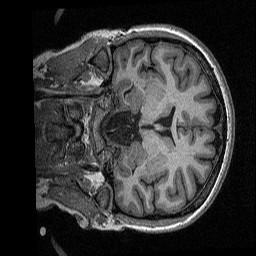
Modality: T1w
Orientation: coronal
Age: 29
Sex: female
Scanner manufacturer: siemens
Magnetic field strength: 3 T
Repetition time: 2.3 s
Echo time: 0.00298 s